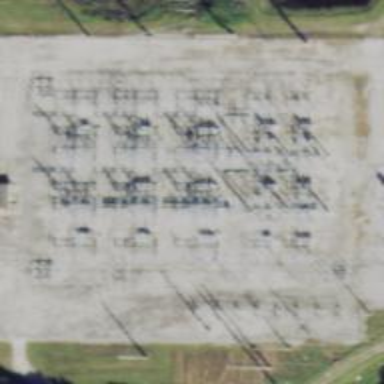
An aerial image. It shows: Switch used for power control.